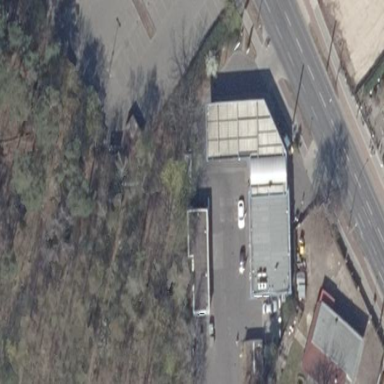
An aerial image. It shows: Retail fuel station.